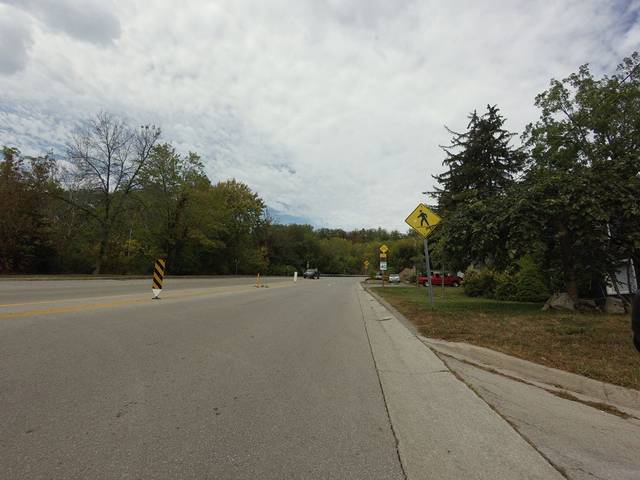
Region: Canada
Coordinates: 43.273, -79.957